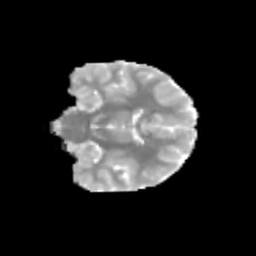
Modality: MD
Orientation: coronal
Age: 12
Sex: female
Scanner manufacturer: siemens
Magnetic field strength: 3 T
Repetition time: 3.8 s
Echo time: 0.07 s